Question: As title reads, I would like to list all my blog articles showing 3 photos with each article. Not every article has photos.

'''
SELECT a.article_id, a.title, a.content, a.published, t.topic_title, au.firstname, au.lastname,
GROUP_CONCAT(CONVERT(p.photo_id,CHAR(8)) ORDER BY p.photo_id ASC SEPARATOR ';') AS photos
FROM blog_articles a
LEFT JOIN photos p USING (article_id)
LEFT JOIN blog_topics t ON a.topic_id = t.topic_id
LEFT JOIN admins au ON a.author_id = au.admin_id
GROUP BY a.article_id
'''
Which produces a colon delimited list of photo ID's, like I wanted, but I really only need 3, not all of them. Obviously I can just grab 3 ID's in my application code, but I would like to stop collecting all that data in MySQL. This is what it produces:
'''
14 This is a blog title 2012-07-09 12;13;14;15;16;17;18;19;20;21;22;23;24;25
'''
But all I want is:
'''
14 This is a blog title 2012-07-09 12;13;14
'''
Any help on this would be great.
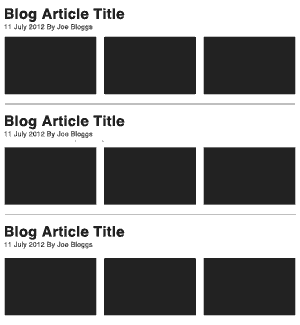
Answer: You can extend your group_concat with <URL>
'''
SUBSTRING_INDEX(
GROUP_CONCAT(
CONVERT(p.photo_id,CHAR(8))
ORDER BY p.photo_id ASC
SEPARATOR ';'
),
';',
3
) AS photos
'''